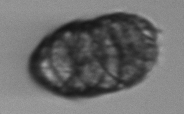
Label: Margalefidinium